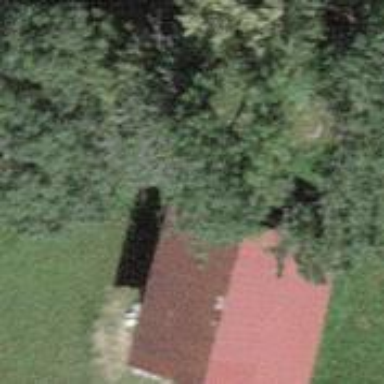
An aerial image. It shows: Rural barn.